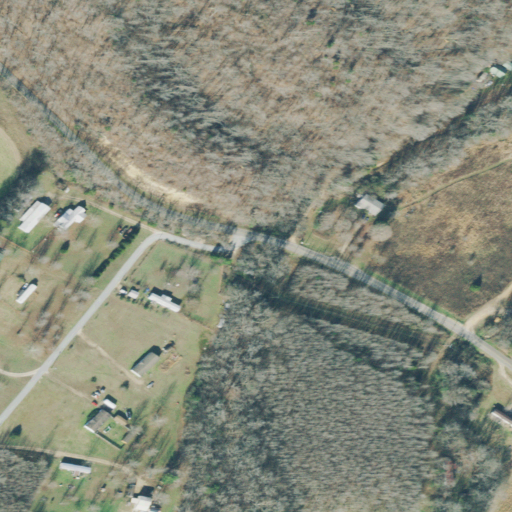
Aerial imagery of valley in Tennessee named Madden Hollow containing deciduous forest, pasture, open development, woody wetlands, low intensity development, cultivated crops, and high intensity development